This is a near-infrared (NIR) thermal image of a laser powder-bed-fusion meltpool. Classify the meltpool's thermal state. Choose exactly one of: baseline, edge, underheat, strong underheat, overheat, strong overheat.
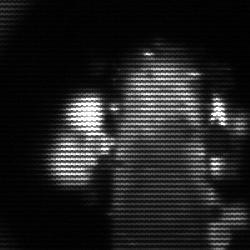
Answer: strong underheat